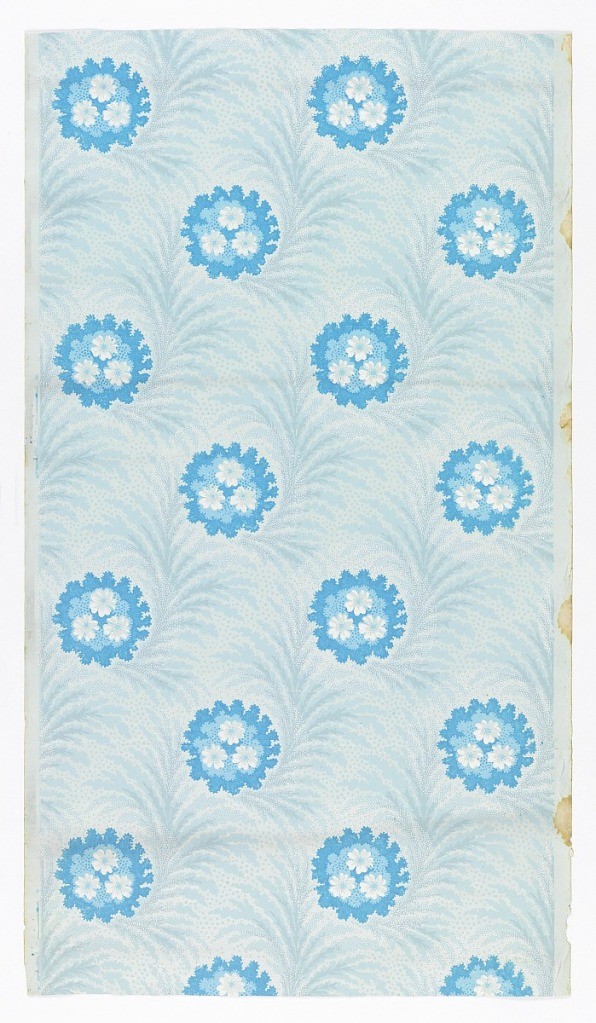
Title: Sidewall
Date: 1815–25
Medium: Block-printed on handmade paper
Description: Feathery white and blue leaves with staggered round floral clusters in shades of blue.